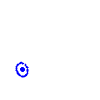
Particle: pion